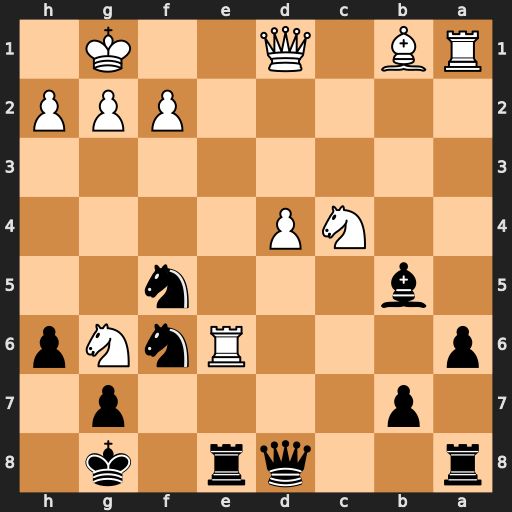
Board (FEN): r2qr1k1/1p4p1/p3RnNp/1b3n2/2NP4/8/5PPP/RB1Q2K1
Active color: b
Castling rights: -
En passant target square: -
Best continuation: Rxe6 Bxf5 Bxc4